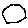
Label: hexagon